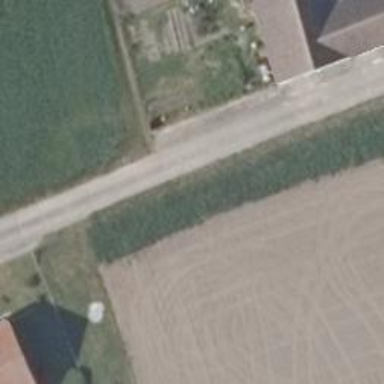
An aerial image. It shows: Residential road with concrete plates surface.